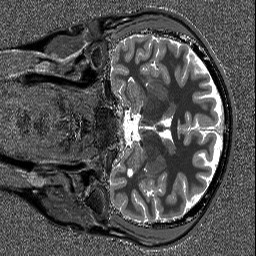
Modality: T1map
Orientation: coronal
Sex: male